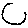
Label: moon